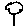
Label: tree